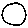
Label: circle